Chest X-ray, PA view. Patient: 68 years old, sex M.
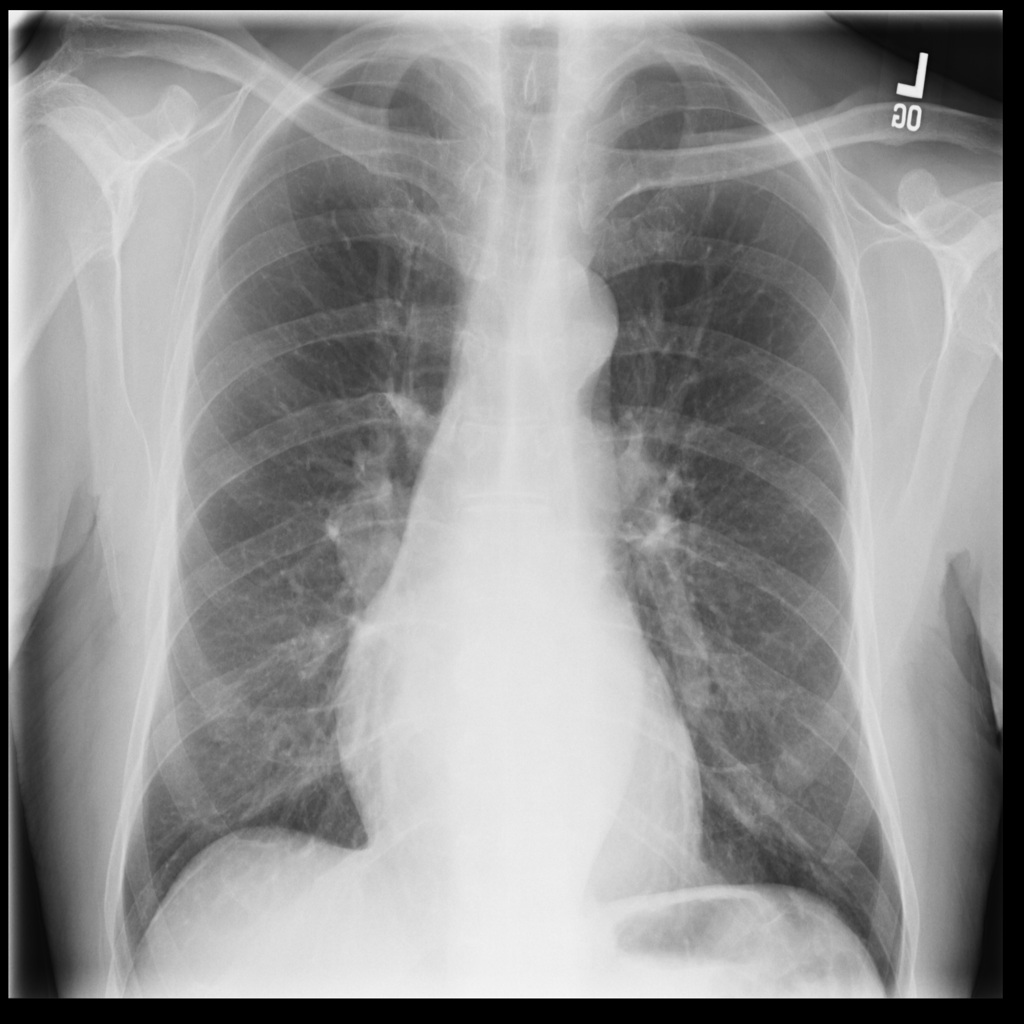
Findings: No Finding